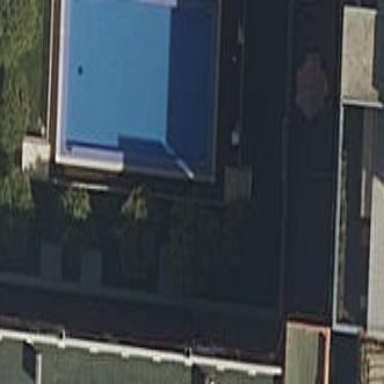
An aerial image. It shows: Swimming pool located in leisure land.